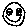
Label: smiley face